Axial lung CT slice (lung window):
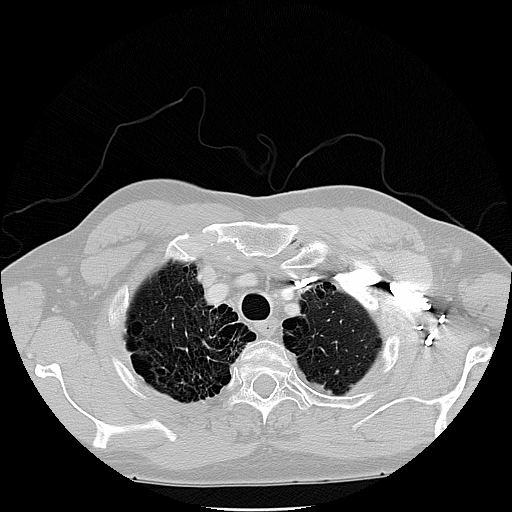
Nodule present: no